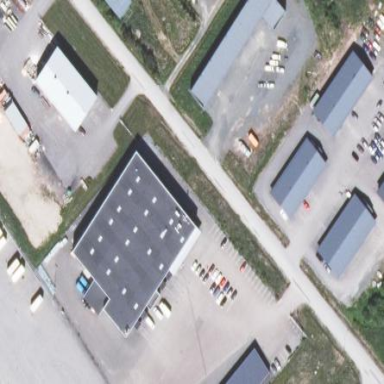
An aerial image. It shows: Warehouse building.